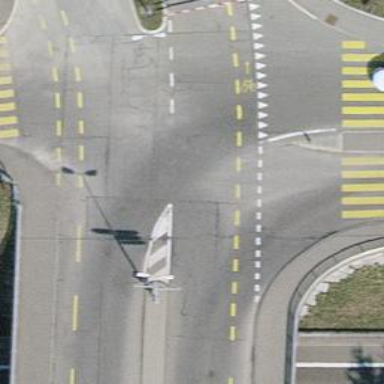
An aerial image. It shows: Secondary road bridge with asphalt surface. It also features cycling lane.